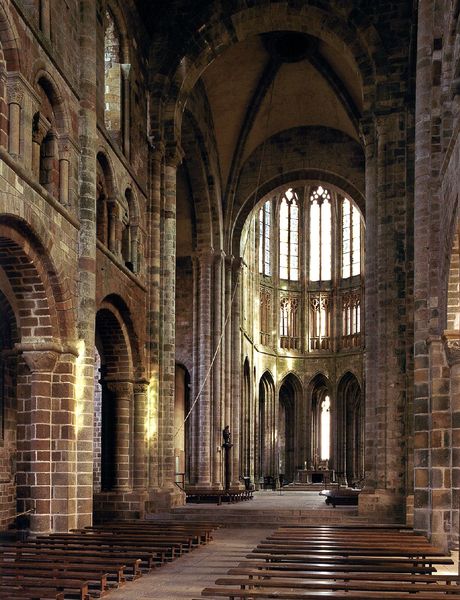
Titel: Klosterburg Mont-St-Michel
Standort: (F Bretagne) (EU - F - Bretagne)
Schlagwörter: bunt, fenster, frankreich, holz, licht, pfeiler, säule, säulen, rot, stein, steine, innenraum, kirche, strick, gotik, statue, schiff, mauer, empore, dekor, stufen, foto, bögen, gewölbe, dom, seil, altar, bänke, kathedrale, kirchenschiff, kreuzrippen, mittelgang, mittelschiff, sandstein, gotisch, spitzbogen, altarraum, apsis, romanik, chor, gothik, joch, ordnung, stin, barrock, rustikal, zweischiffig, gewöbe, kathedral, bachkstein, neu-gothik